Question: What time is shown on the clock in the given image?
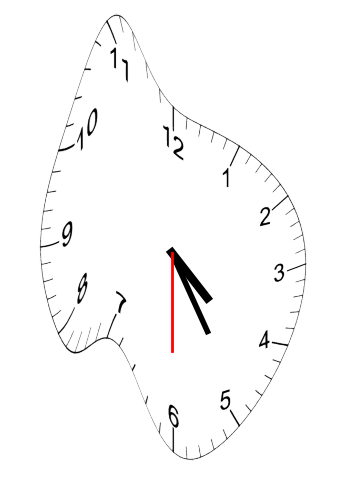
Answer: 04:24:30